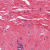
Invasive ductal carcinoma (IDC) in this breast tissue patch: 0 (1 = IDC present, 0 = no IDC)